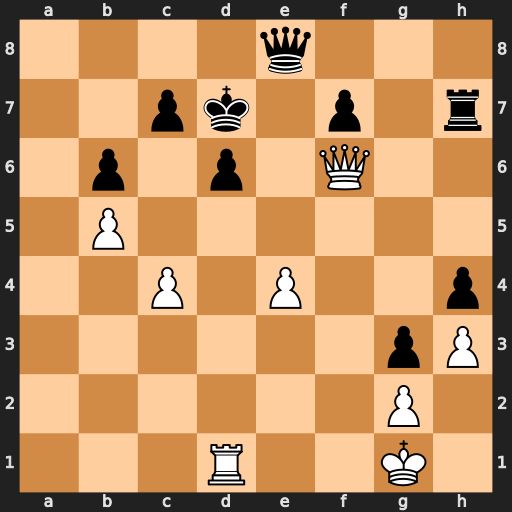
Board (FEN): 4q3/2pk1p1r/1p1p1Q2/1P6/2P1P2p/6pP/6P1/3R2K1
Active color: w
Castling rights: -
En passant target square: -
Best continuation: Qf5+ Qe6 Qxh7